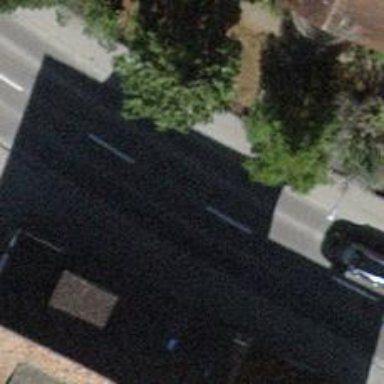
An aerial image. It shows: Primary highway with asphalt surface and sidewalks on both sides.